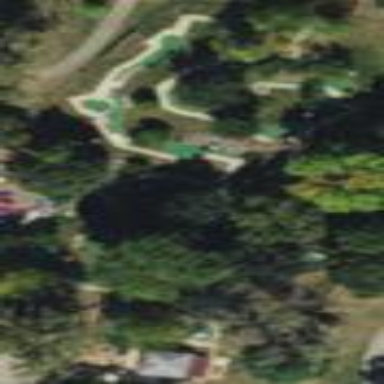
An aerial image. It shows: Miniature golf course.